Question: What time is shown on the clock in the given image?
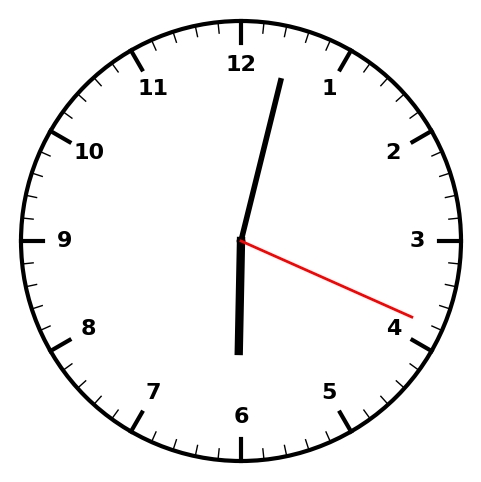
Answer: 06:02:19